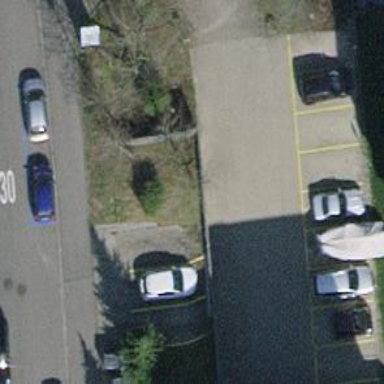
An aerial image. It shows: Parking area with surface.